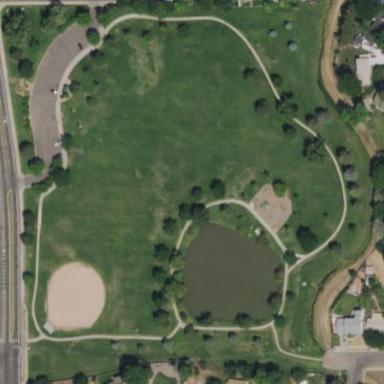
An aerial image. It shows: Park.